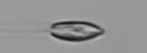
Label: Chrysochromulina